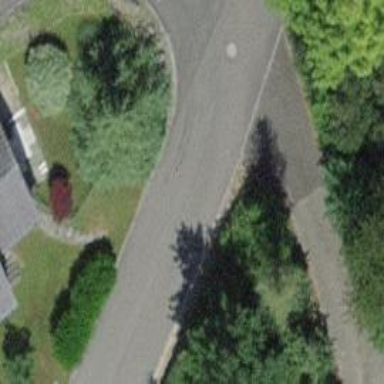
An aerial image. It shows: Residential road with asphalt surface and no sidewalks.